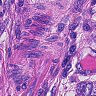
Metastatic tissue present: yes